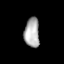
Tissue: lung
Cell type: Endothelial cells
Senescence score: 0.5623
Nuclear area (px): 433
Mean DAPI intensity: 175.226